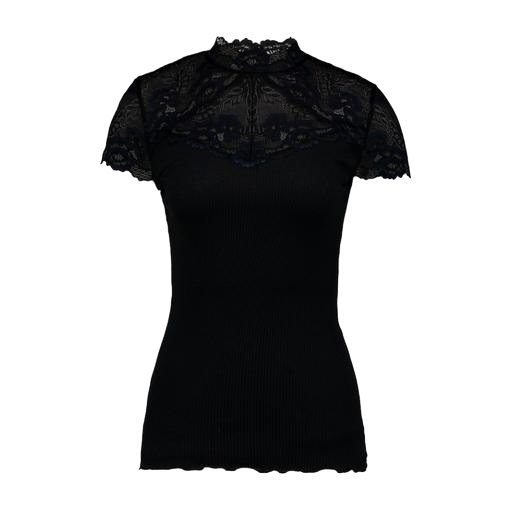
black shayna mock-turtleneck lace top, black ruby lace high neck top, black high neck lace, white background